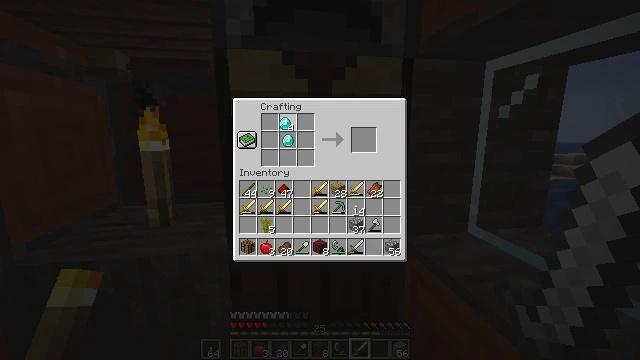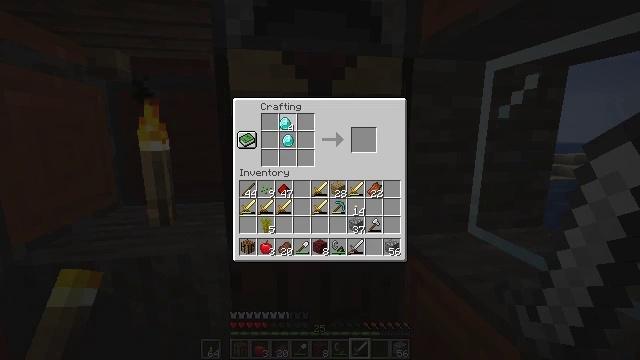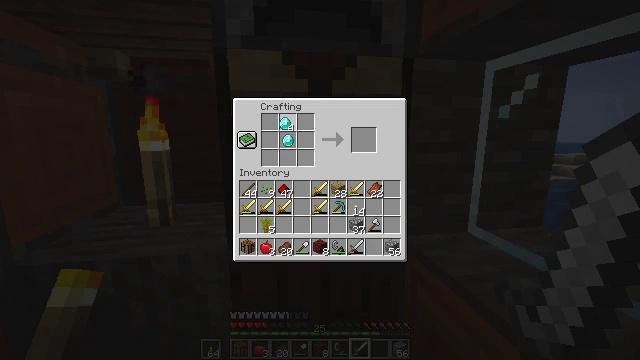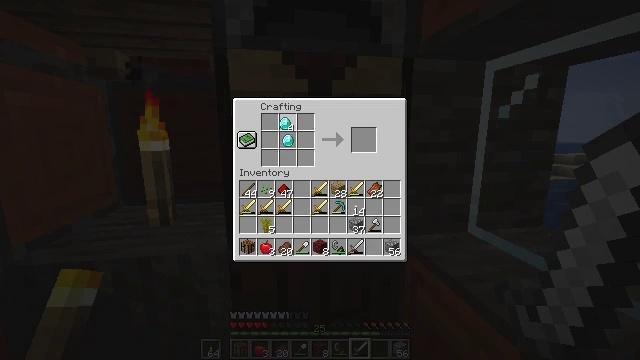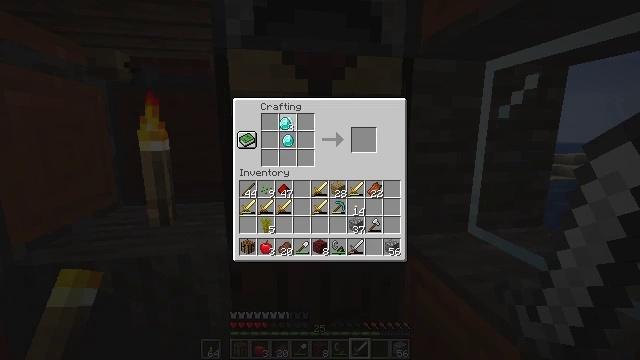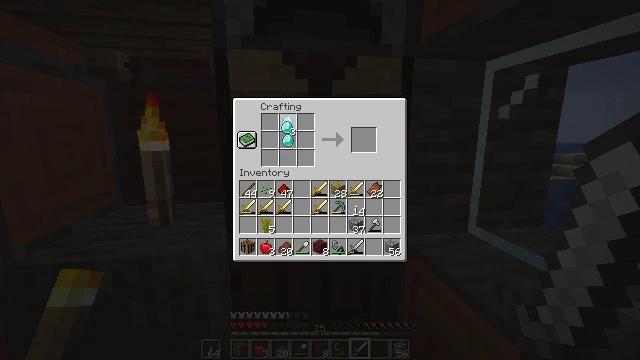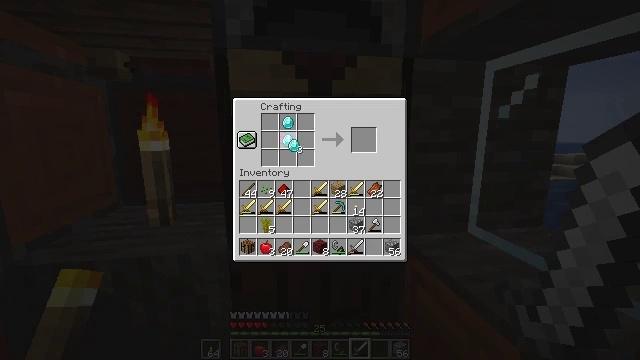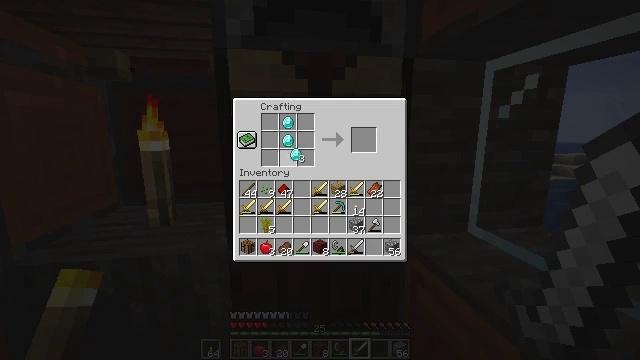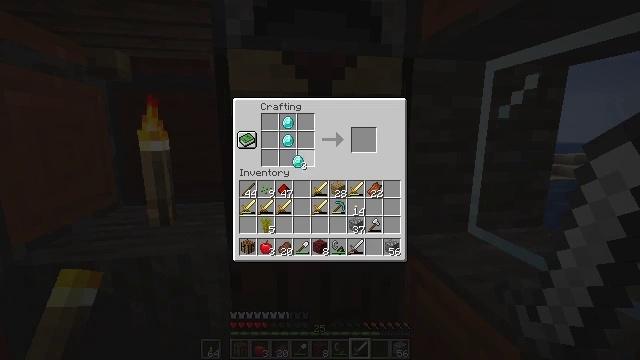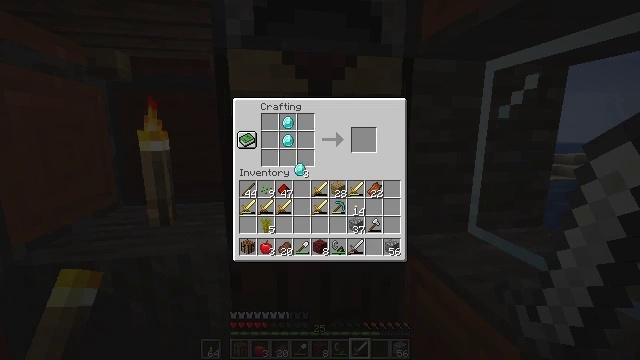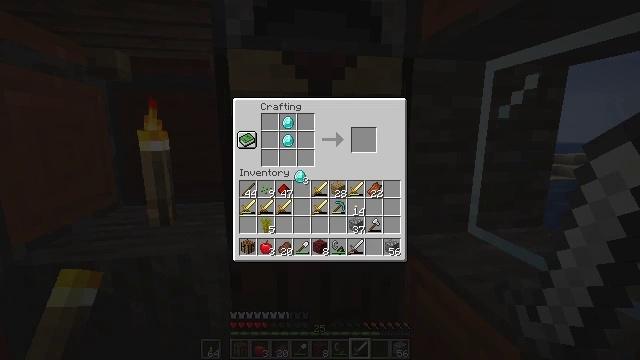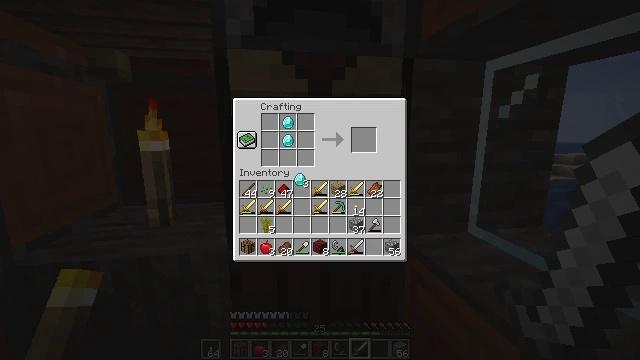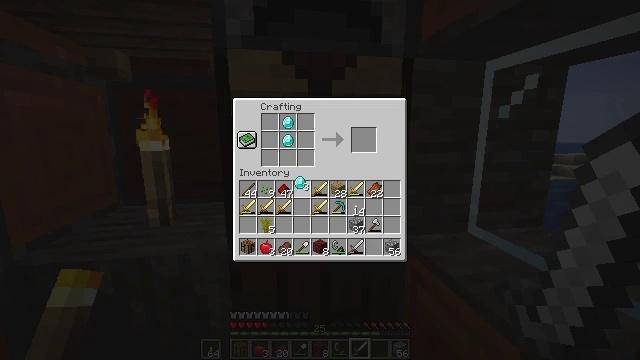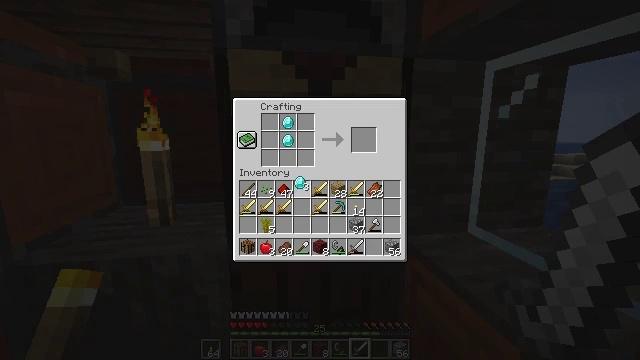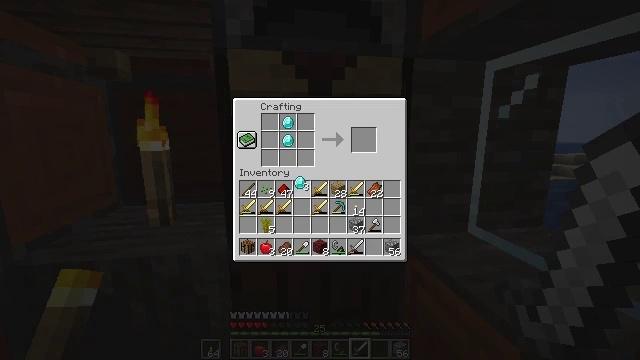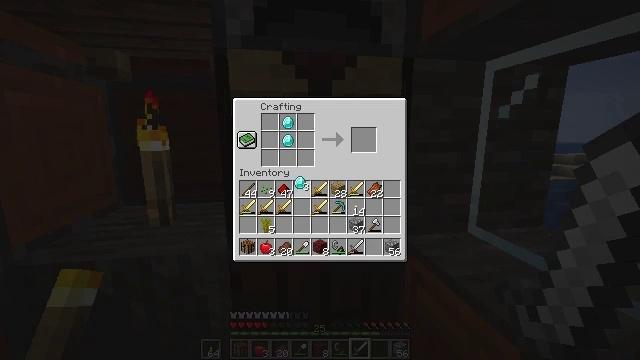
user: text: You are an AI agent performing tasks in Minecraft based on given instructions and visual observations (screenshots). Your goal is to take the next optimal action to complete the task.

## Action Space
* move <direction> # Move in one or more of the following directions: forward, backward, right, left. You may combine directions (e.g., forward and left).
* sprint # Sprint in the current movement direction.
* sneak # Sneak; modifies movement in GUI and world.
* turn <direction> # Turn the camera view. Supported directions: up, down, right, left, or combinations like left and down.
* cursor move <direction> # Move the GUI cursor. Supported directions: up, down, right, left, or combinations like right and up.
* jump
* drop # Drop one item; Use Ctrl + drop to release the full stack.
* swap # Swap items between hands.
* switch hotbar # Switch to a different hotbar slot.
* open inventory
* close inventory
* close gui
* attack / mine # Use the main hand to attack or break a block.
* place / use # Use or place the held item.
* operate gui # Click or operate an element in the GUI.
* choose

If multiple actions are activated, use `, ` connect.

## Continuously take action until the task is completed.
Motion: motion action
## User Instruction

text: Use a crafting table to craft a diamond sword.
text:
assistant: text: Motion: choose
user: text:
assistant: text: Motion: choose
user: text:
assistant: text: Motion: choose
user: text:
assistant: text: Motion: no_op
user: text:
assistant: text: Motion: no_op
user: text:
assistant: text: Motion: cursor move down
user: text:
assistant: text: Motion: cursor move down
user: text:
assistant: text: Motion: cursor move down
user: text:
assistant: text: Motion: cursor move down
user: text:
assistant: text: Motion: cursor move down
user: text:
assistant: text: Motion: no_op
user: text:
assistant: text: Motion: no_op
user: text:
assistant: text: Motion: no_op
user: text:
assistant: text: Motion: operate gui
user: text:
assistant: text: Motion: operate gui
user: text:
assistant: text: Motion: operate gui
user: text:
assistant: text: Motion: no_op
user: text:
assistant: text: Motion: no_op
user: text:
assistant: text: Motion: cursor move left
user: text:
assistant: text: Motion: cursor move left
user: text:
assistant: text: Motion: cursor move left
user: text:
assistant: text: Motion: no_op
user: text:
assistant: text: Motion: no_op
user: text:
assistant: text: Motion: no_op
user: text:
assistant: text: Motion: no_op
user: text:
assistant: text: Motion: no_op
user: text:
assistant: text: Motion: no_op
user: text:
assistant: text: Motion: no_op
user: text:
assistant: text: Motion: no_op
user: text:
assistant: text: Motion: no_op